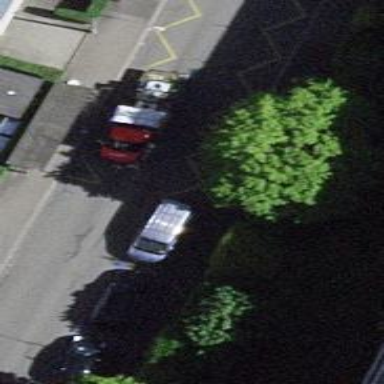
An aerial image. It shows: Bus stop with stop position for public transport.